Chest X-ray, PA view. Patient: 26 years old, sex M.
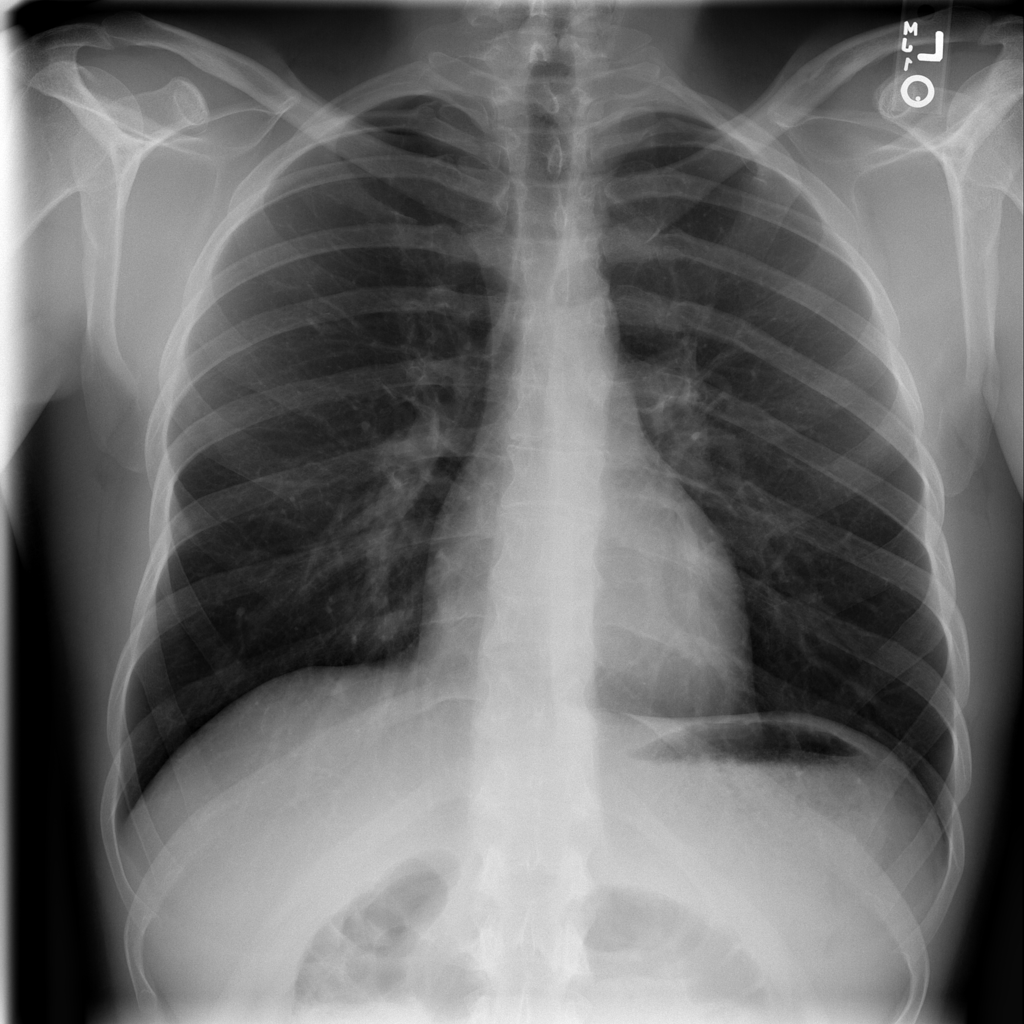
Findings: No Finding